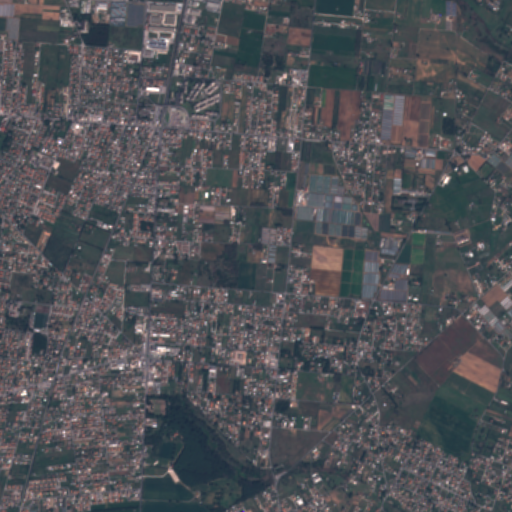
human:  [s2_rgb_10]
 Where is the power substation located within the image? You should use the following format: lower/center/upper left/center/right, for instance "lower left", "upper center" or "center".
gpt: The power substation is located in the upper left of the image.
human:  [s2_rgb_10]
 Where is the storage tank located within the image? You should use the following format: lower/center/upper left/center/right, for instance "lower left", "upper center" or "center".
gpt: The storage tank is located in the upper left of the image.
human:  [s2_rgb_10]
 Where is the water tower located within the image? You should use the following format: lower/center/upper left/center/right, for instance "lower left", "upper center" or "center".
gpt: The water tower is located in the upper left of the image.
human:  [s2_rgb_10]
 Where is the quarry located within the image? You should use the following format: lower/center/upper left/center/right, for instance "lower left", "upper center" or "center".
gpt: There is no quarry in the image.